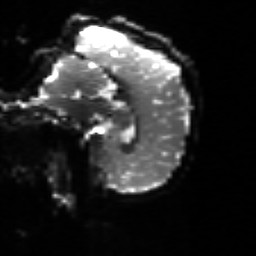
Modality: sbref
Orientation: sagittal
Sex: male
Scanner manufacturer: siemens
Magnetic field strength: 3 T
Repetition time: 5 s
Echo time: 0.071 s